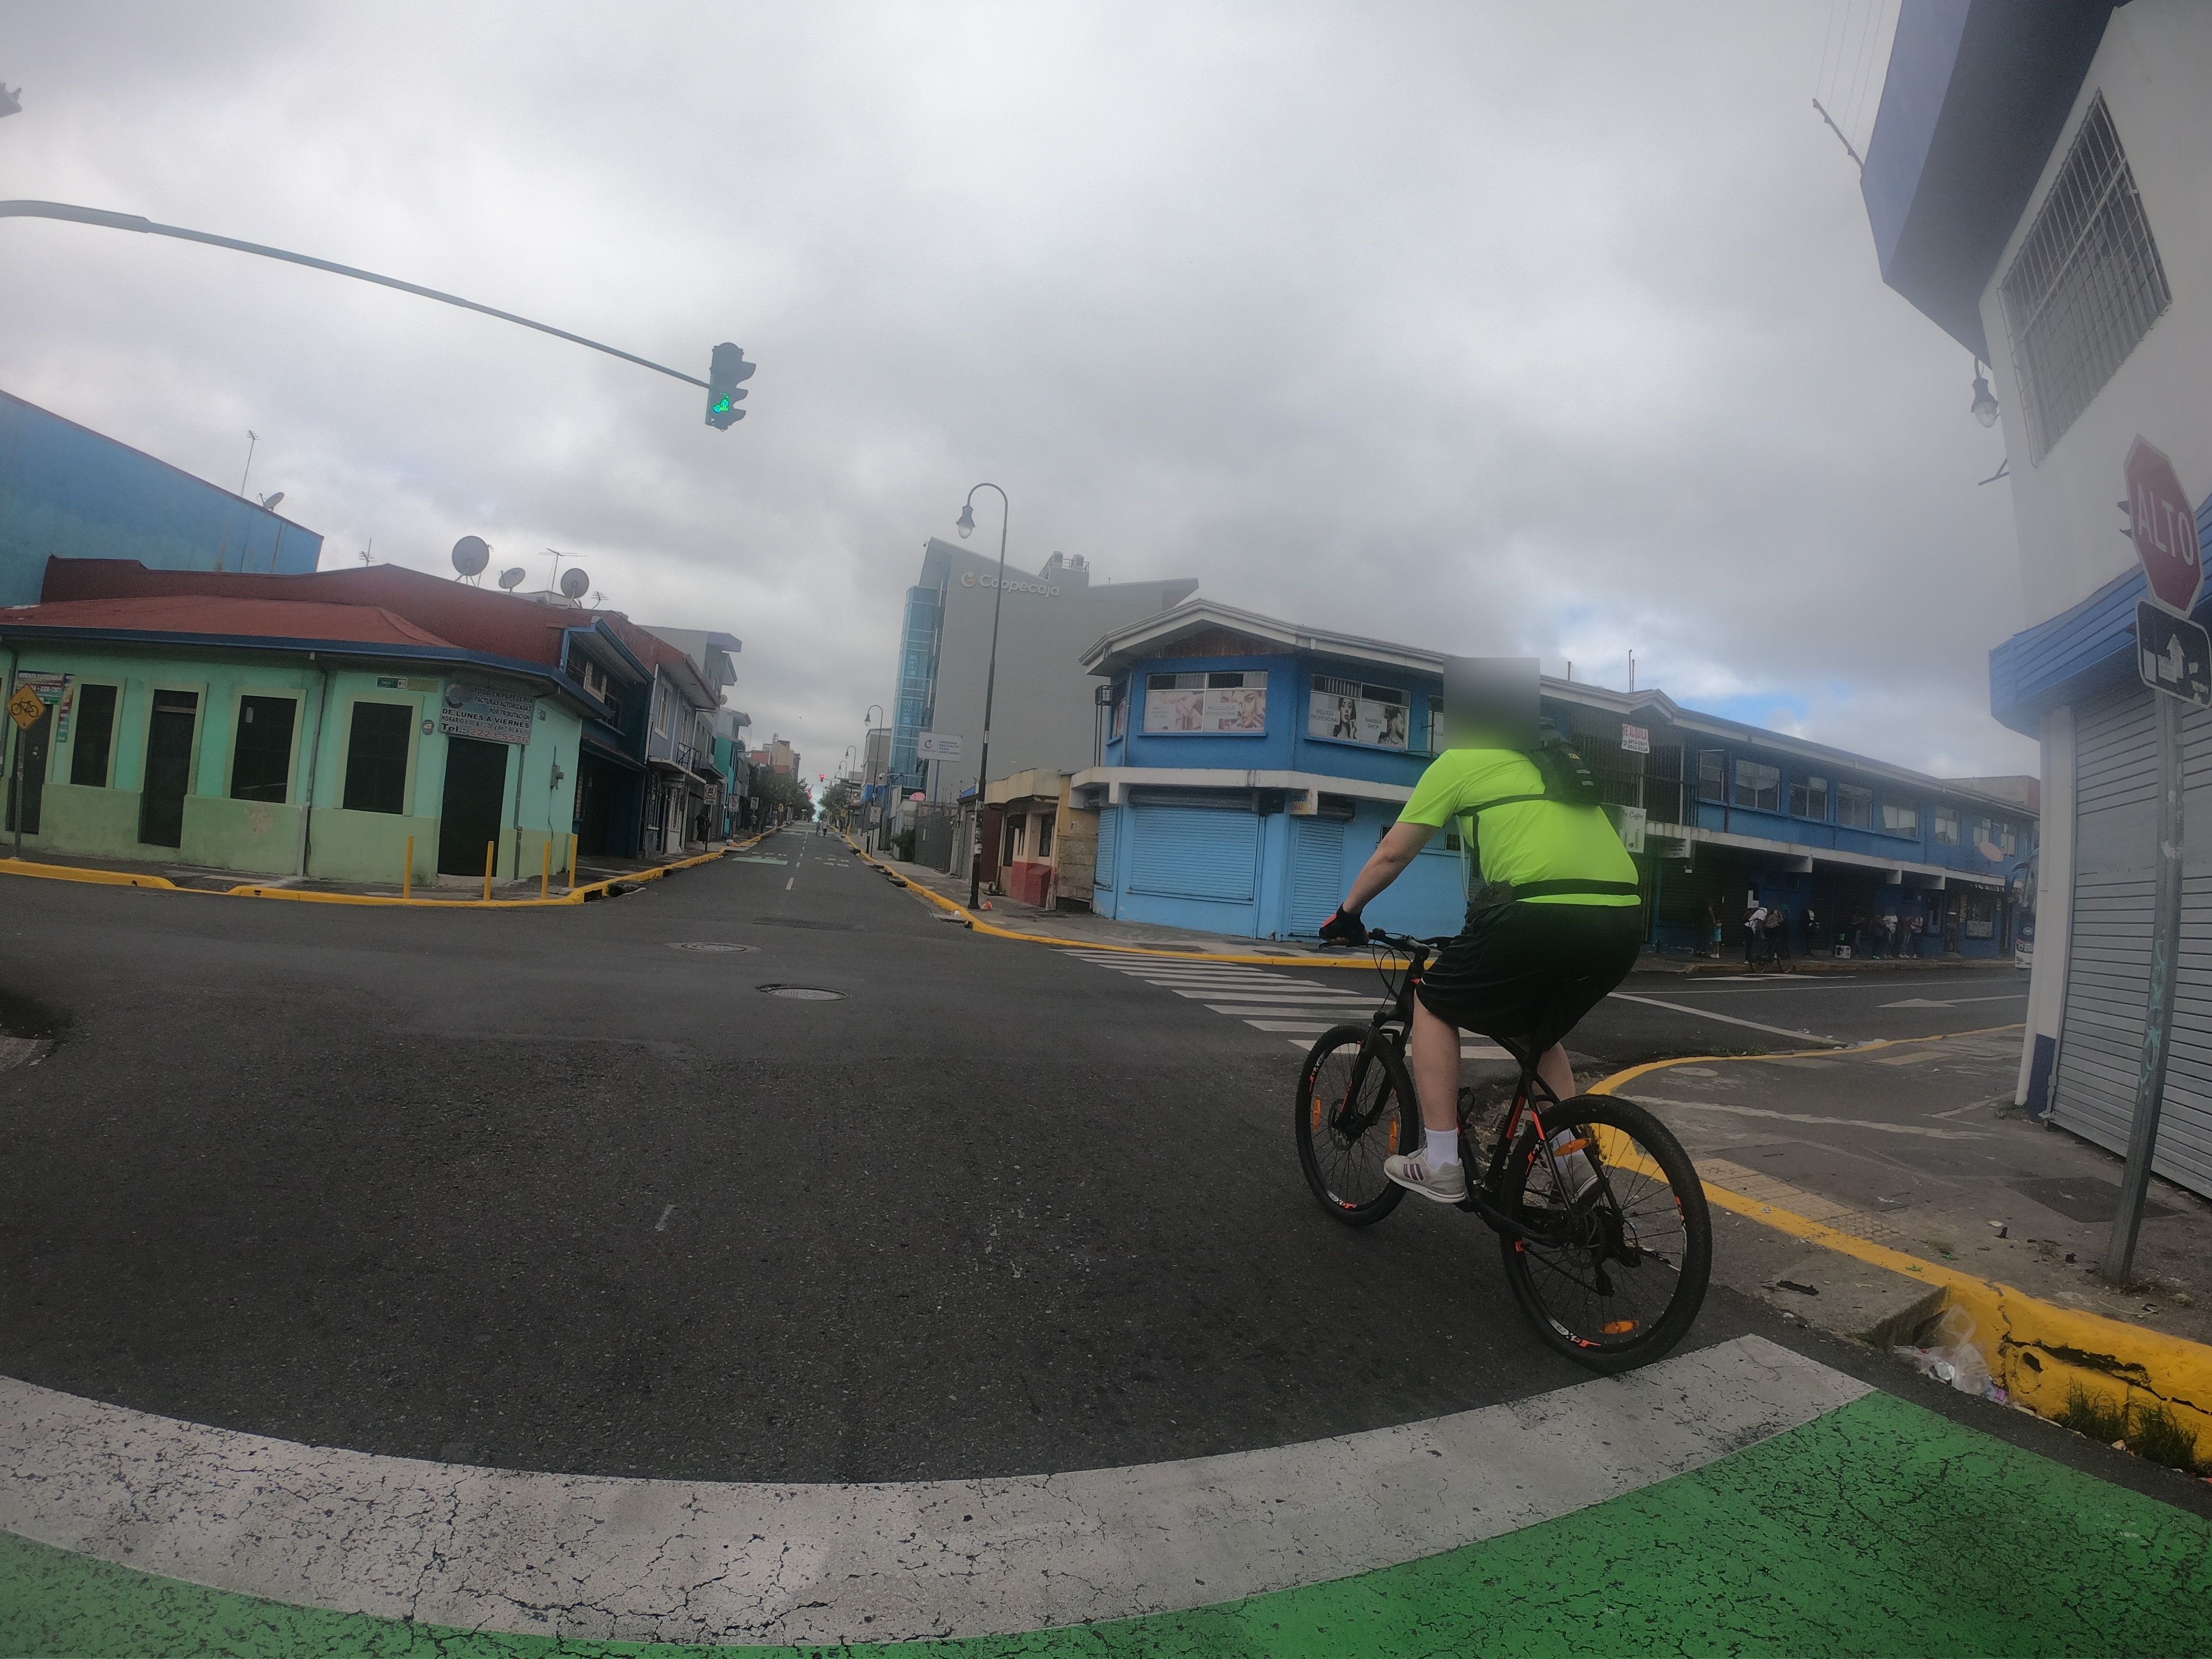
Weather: cloudy
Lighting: day
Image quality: good
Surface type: driving surface
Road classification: residential
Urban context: urban centre
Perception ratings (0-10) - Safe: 4.52, Lively: 6.86, Beautiful: 1.27, Boring: 2.72, Depressing: 4.2, Wealthy: 0.74